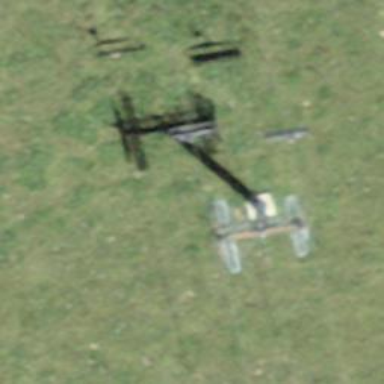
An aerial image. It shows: Pylon for aerialway.